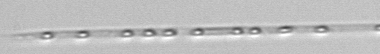
Label: Rhizosolenia